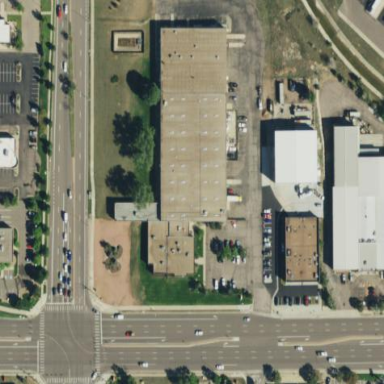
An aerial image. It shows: Office building.